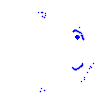
Particle: kaon